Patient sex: M
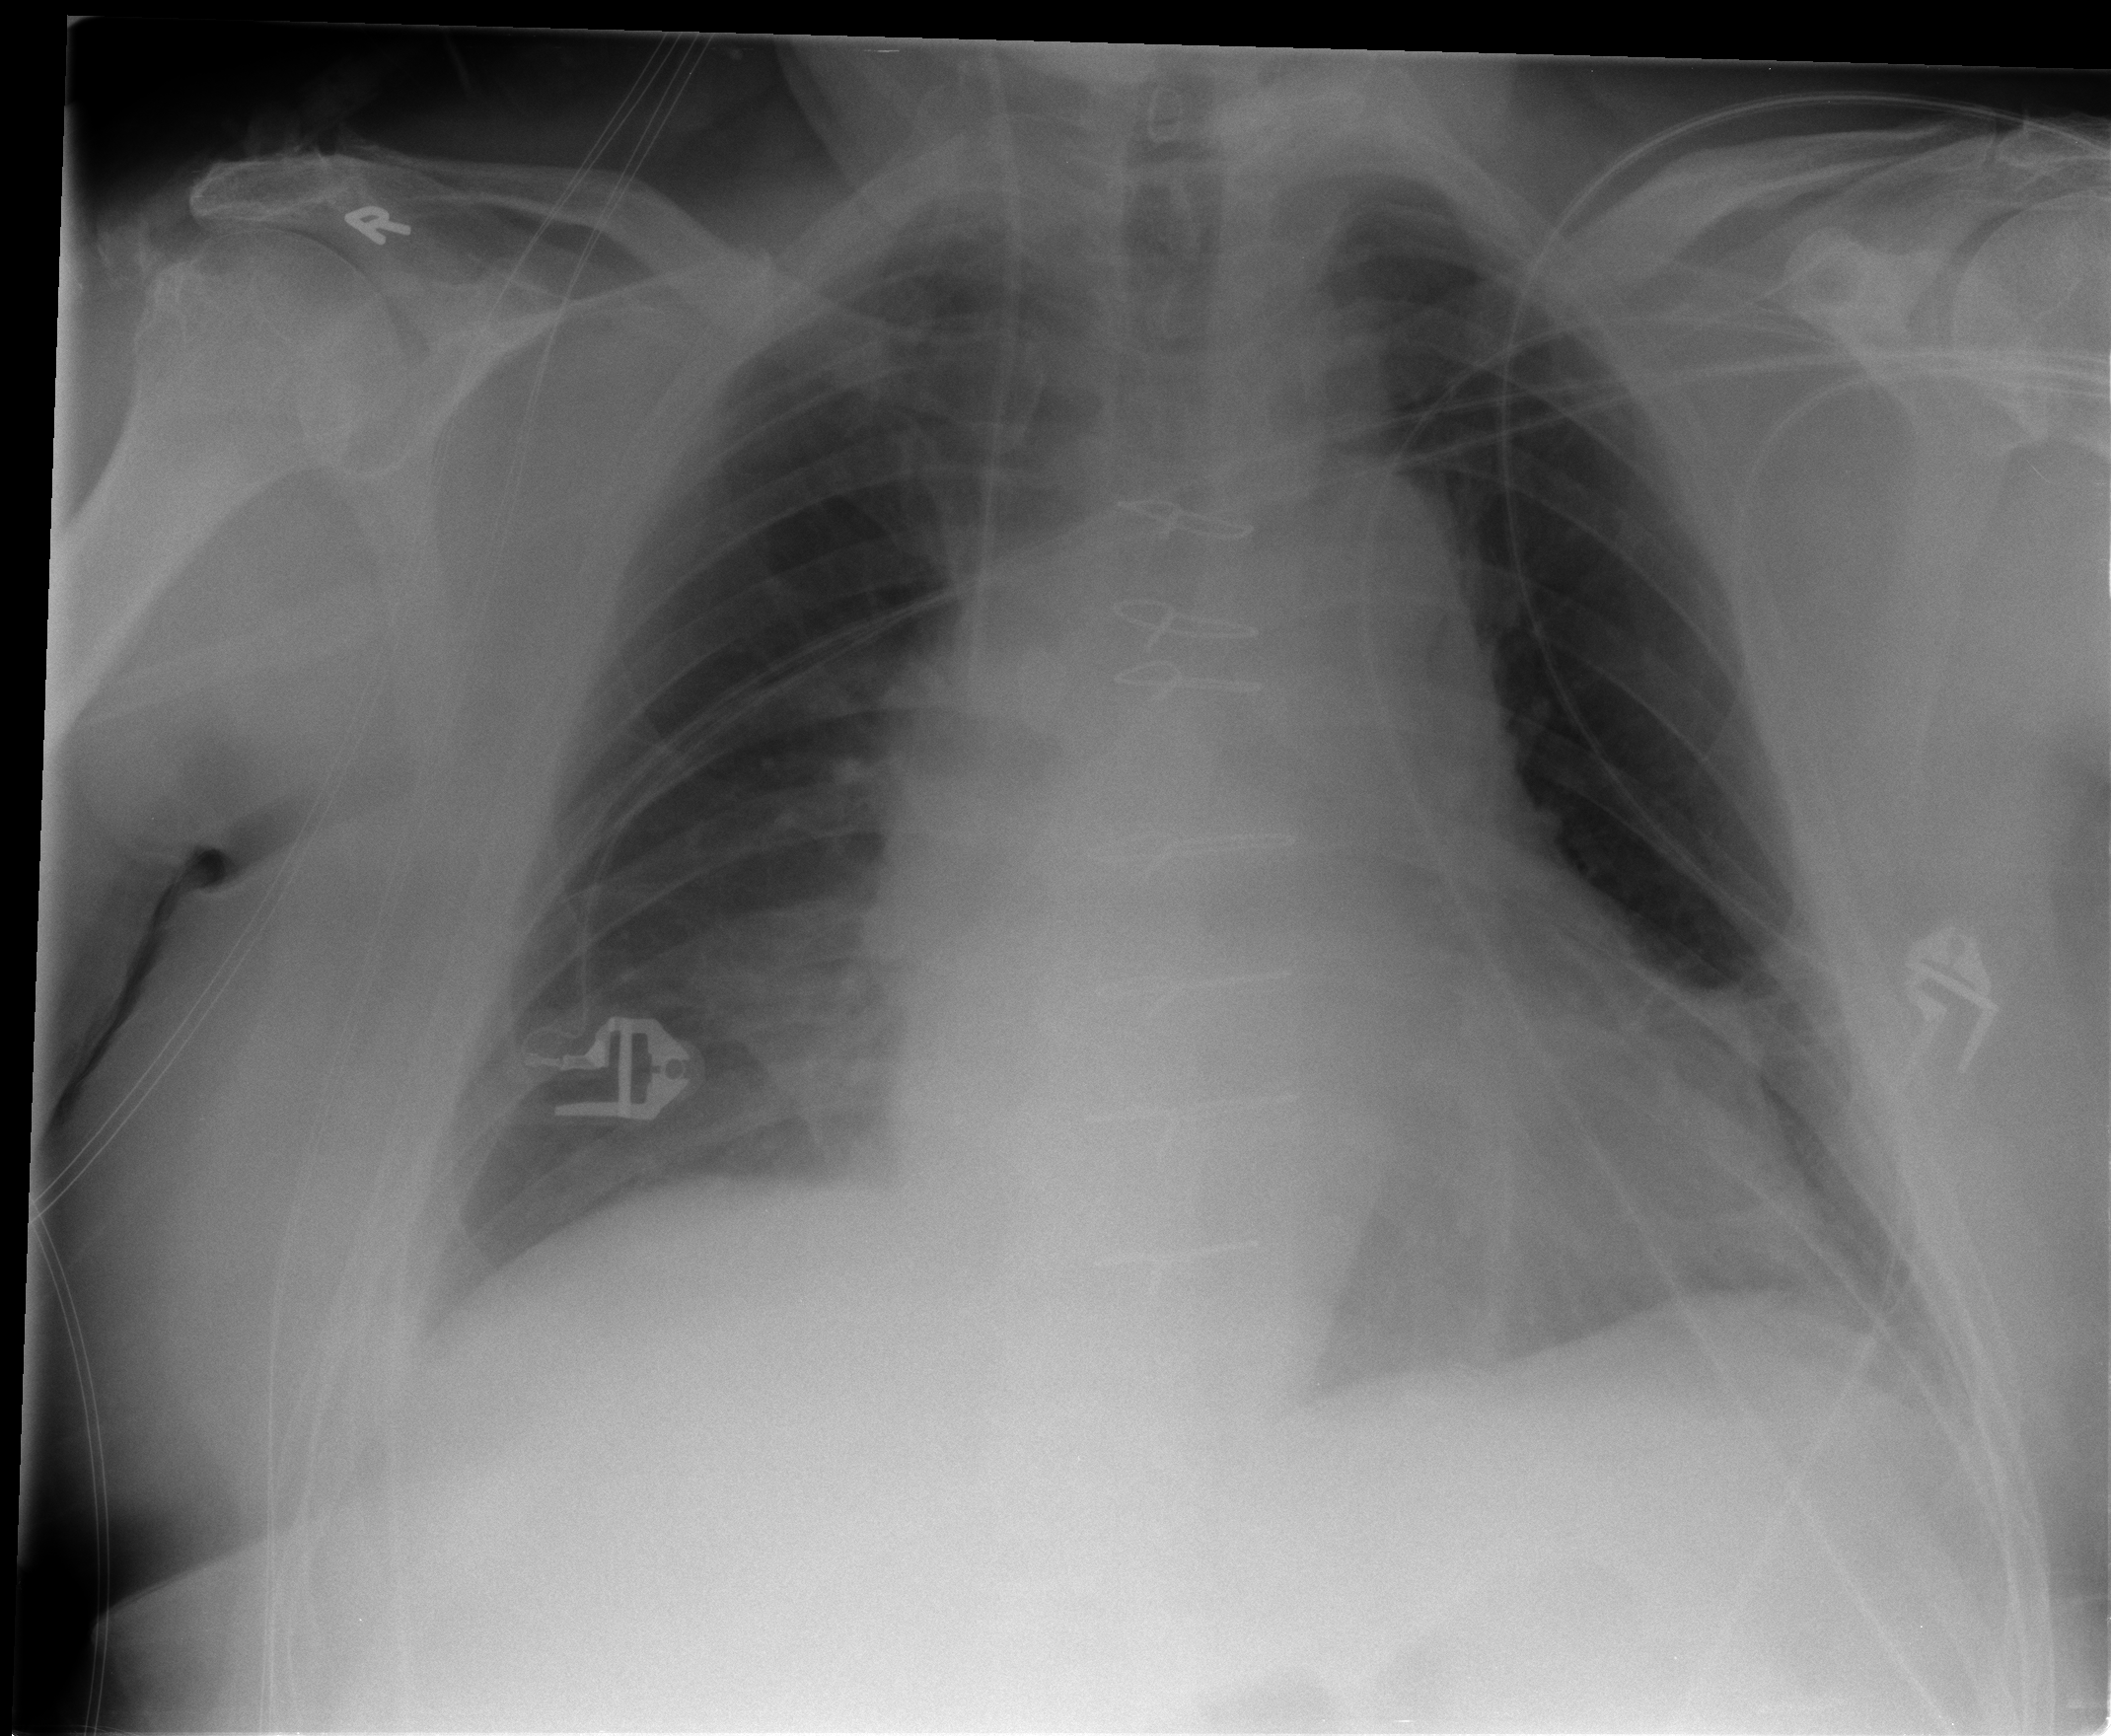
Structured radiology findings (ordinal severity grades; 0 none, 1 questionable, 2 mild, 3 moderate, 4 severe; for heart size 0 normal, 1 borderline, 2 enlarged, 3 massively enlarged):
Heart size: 2
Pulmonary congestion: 0
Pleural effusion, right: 2
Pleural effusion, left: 2
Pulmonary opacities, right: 0
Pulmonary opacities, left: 0
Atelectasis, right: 0
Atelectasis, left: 2